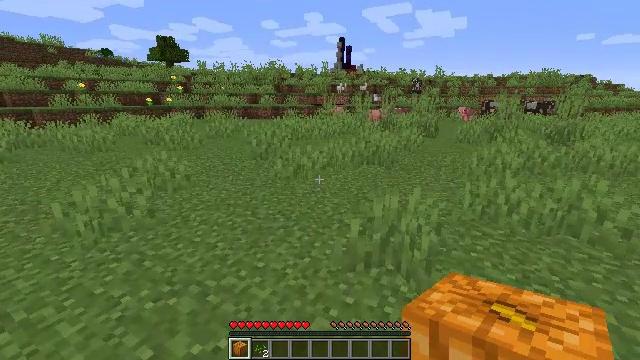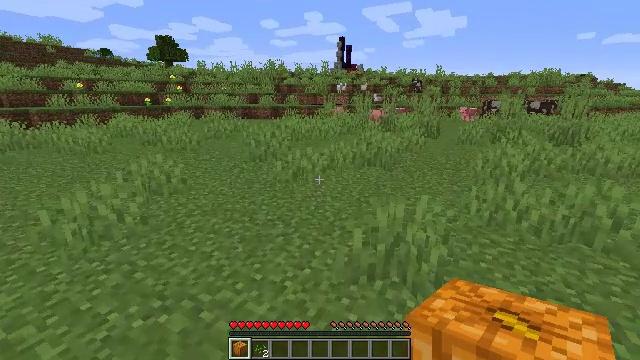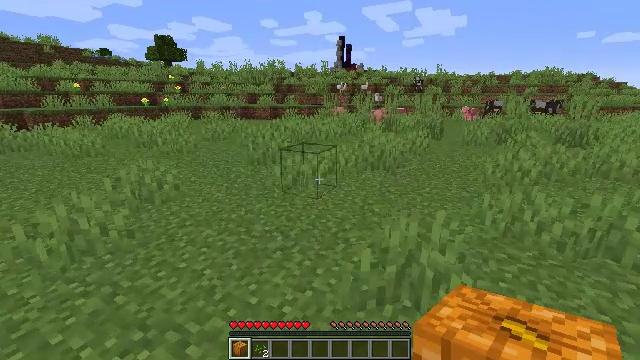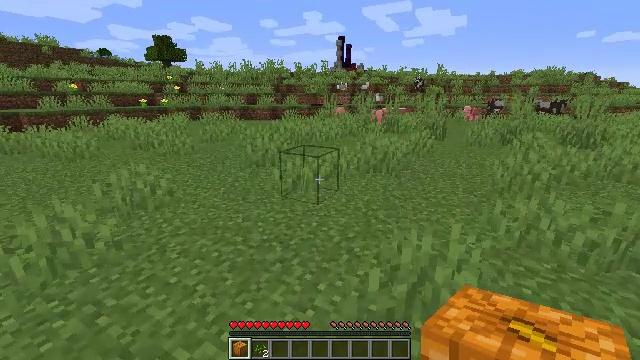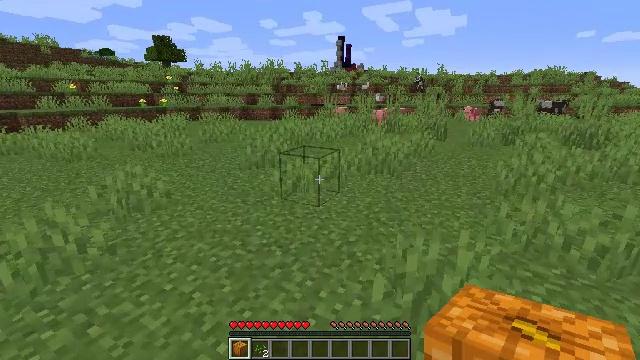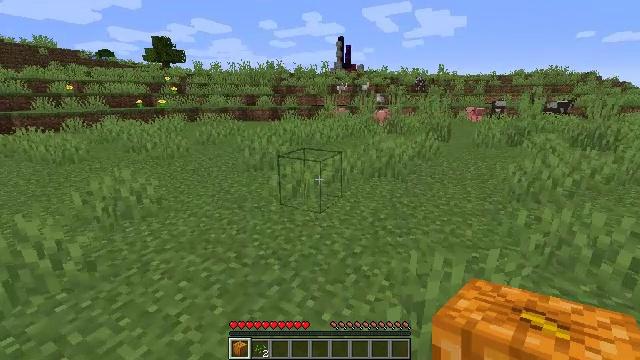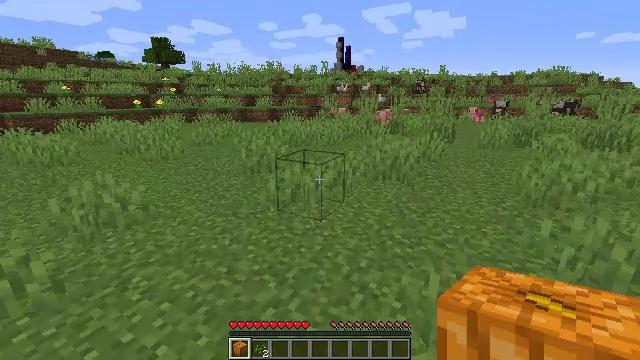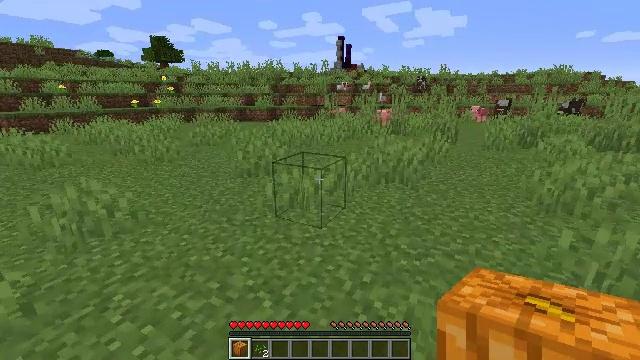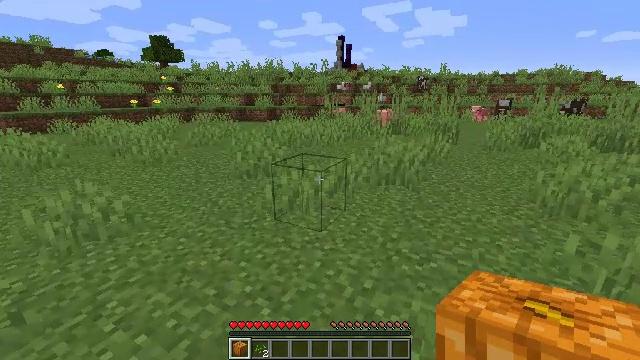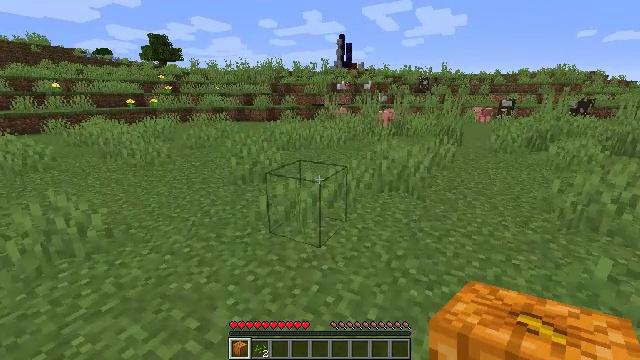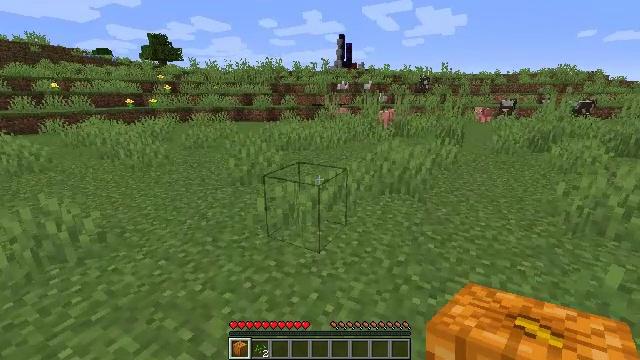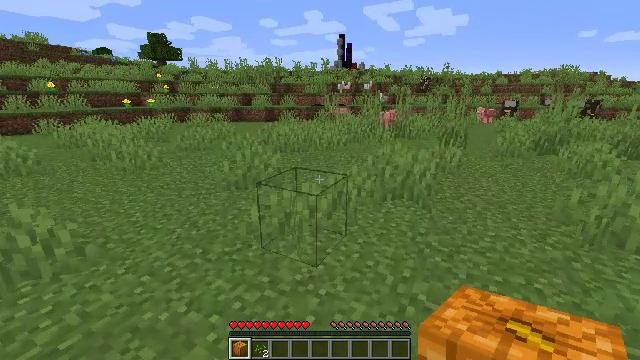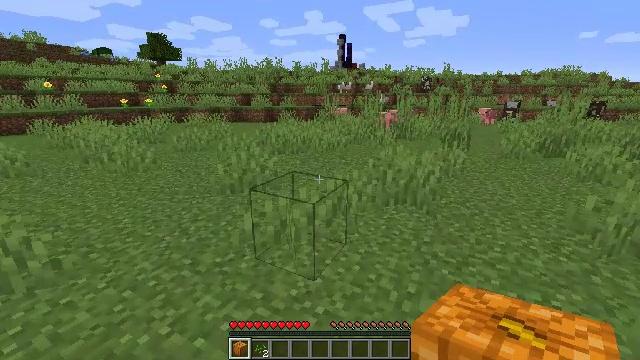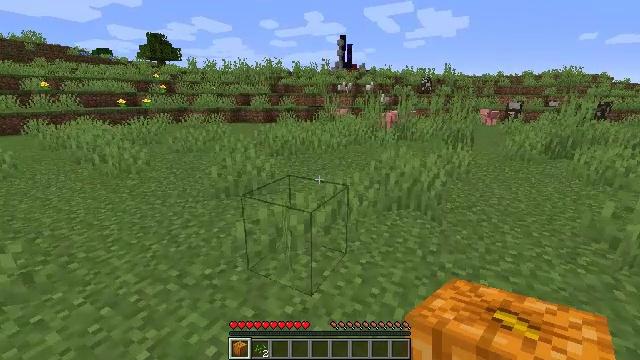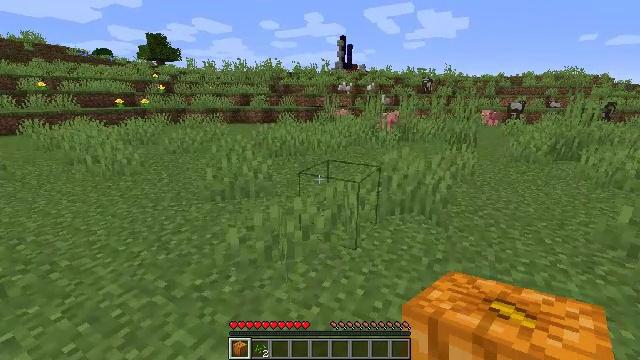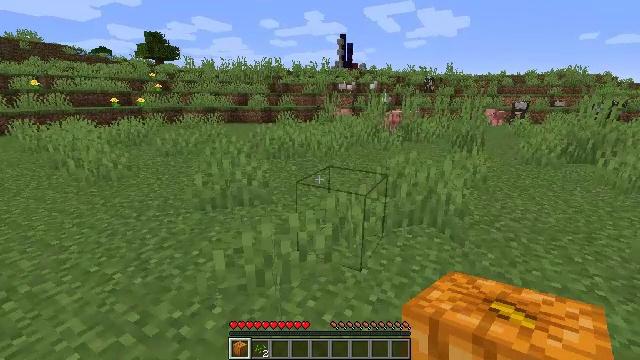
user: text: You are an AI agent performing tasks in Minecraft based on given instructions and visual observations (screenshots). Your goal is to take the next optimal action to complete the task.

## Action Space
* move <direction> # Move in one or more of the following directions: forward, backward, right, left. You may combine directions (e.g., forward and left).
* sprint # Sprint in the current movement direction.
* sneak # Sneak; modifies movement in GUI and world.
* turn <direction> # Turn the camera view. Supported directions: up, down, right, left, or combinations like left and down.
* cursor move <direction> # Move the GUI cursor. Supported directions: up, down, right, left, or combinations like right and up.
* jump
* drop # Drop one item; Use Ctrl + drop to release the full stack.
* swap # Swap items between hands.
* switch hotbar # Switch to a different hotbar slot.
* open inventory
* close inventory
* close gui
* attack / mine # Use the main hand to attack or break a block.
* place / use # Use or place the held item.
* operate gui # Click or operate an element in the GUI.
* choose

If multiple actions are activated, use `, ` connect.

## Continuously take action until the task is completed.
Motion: motion action
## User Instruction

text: Mine grass block from the ground.
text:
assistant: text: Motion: move forward
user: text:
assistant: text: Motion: move forward
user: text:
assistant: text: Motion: move forward
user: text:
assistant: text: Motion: move forward
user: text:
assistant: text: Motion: move forward
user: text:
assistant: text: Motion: move forward
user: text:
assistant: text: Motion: move forward
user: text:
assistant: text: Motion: move forward
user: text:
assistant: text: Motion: move forward
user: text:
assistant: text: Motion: move forward
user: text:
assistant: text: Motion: move forward
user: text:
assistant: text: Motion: move forward
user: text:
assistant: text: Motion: move forward
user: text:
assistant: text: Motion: move forward
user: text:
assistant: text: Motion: move forward
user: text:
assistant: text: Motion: move forward
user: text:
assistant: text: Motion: move forward
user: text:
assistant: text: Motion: move forward
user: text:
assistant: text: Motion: move forward
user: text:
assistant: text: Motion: move forward
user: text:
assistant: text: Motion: move forward
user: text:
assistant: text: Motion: move forward
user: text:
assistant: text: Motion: move forward
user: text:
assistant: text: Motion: move forward
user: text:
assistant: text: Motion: move forward
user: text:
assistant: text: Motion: move forward
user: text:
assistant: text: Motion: move forward
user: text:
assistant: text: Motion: move forward
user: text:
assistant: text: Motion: move forward
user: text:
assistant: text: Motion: move forward